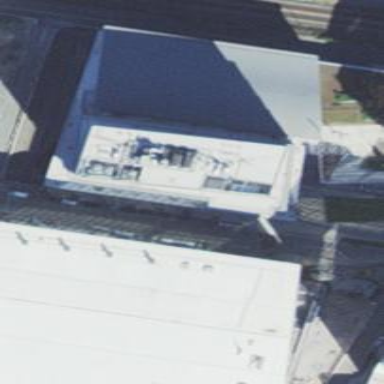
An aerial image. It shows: Building that houses ice rink used for ice hockey.